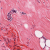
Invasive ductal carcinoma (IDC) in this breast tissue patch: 0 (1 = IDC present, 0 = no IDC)